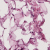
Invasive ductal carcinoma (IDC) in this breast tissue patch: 0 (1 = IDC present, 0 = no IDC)